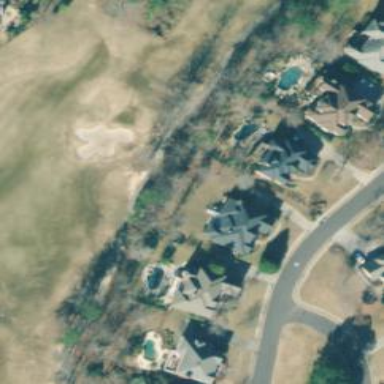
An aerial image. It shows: Pathway for golfing.